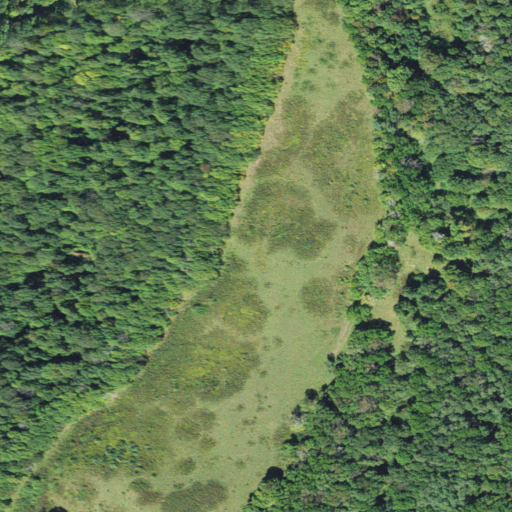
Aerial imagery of ridge(s) in West Virginia named Bridger Mountain containing deciduous forest, pasture, and open development